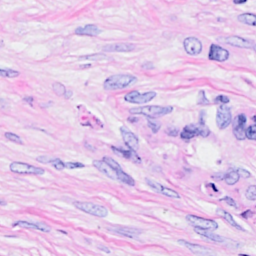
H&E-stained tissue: Breast